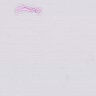
Metastatic tissue present: no